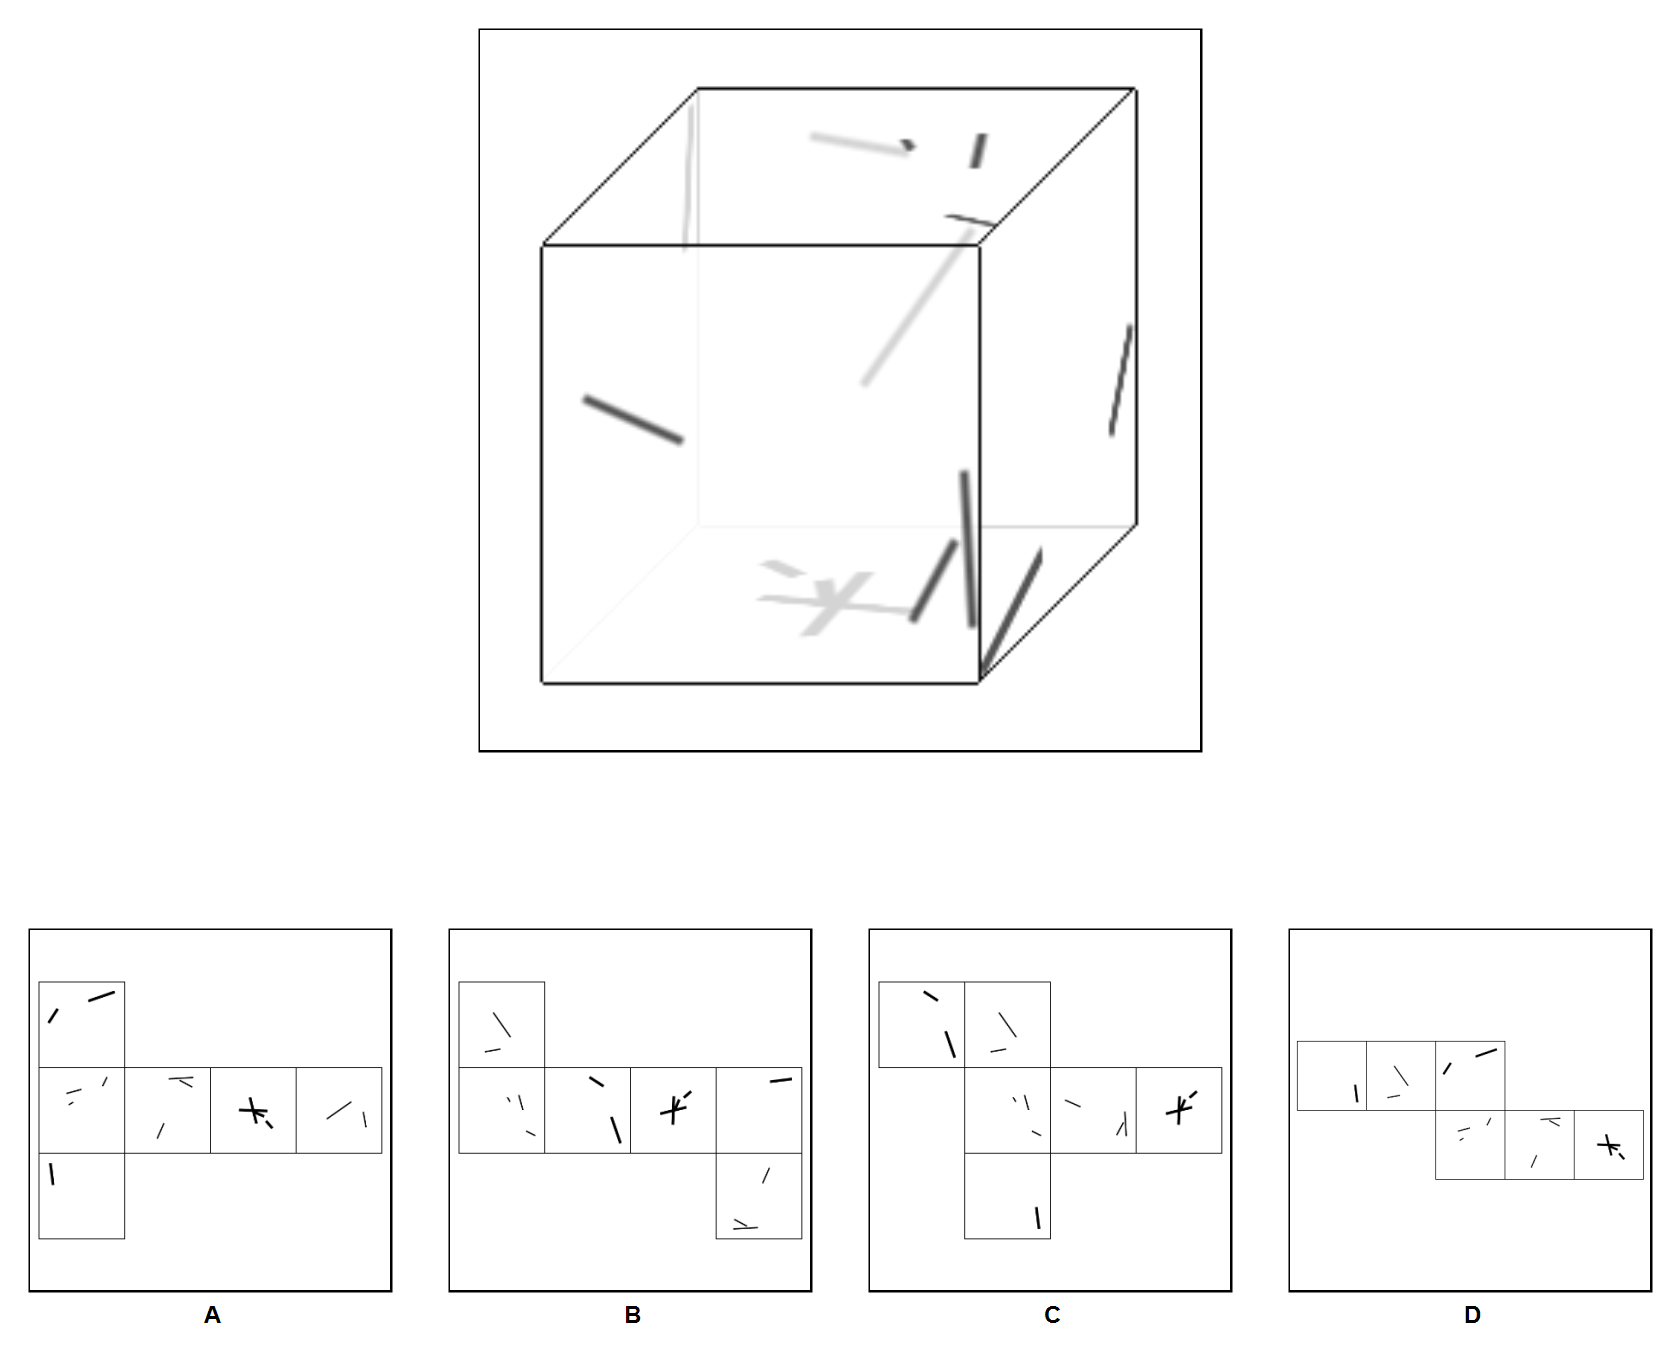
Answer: C